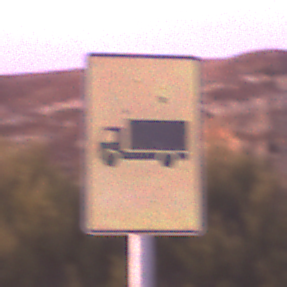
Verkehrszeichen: KFZZulaessigeGesamtmasse3Komma5TOhnePfeilsymbol
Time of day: Dawn
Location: Outdoor (Nature)
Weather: PartlyCloudy
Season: NotSpecified
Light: Natural